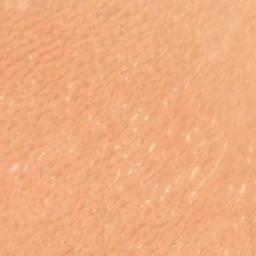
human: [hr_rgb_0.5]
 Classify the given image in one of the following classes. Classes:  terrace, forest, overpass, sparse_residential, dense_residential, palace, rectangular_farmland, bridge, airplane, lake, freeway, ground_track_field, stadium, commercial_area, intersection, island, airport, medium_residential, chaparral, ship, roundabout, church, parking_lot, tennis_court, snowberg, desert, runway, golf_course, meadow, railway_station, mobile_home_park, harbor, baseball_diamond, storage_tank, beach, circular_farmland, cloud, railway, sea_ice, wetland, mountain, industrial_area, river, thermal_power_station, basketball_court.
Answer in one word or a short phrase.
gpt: desert